Question: I am developing an app which has a splash screen, you can see it in the picture below.
My problem is that I am needing to put a progress bar as you can see in the picture below without many layouts, because now I have eight layout in order to get this effect (layout-sw320dp, layout-sw320dp-land, layout-sw480dp, layout-sw480dp-land...600,720).
I was trying use relative layout and center horizontally the progress bar, but with different screen sizes the progress bar get other position vertically.
Could I solve it with less folders?

This is my layout file for 320dp:
'''
<RelativeLayout xmlns:android="http://schemas.android.com/apk/res/android"
xmlns:tools="http://schemas.android.com/tools"
android:id="@+id/RelativeLayout1"
android:layout_width="fill_parent"
android:layout_height="fill_parent"
android:background="@drawable/splash_screen_land"
android:orientation="vertical" >
<ProgressBar
android:id="@+id/progressBar1"
android:layout_width="wrap_content"
android:layout_height="wrap_content"
android:layout_alignParentBottom="true"
android:layout_centerHorizontal="true"
android:layout_marginBottom="24dp" />
</RelativeLayout>
'''
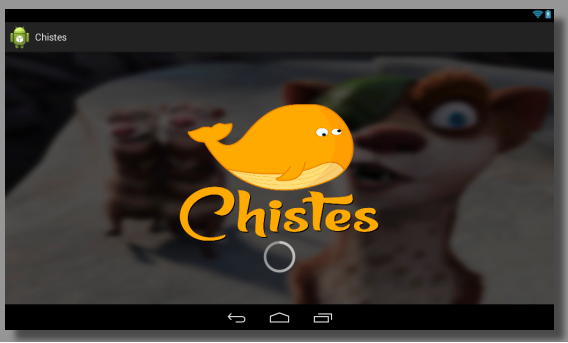
Answer: I suggest you use just one 'layout' file, let's say 'splash.xml'. Put in a 'RelativeLayout' your 'ImageView', with 'android:layout_centerInParent="true"'. Then your 'ProgressBar' with 'android:below="@id/image"' to put it 'relatively' below the image. You can change the layout 'paddingBottom' to adjust views in the center of the layout.
'''
<RelativeLayout
android:layout_width="wrap_content"
android:layout_height="wrap_content"
android:paddingBottom="@dimen/padding_bottom">
<ImageView
android:id="@id/image"
android:layout_width="wrap_content"
android:layout_height="wrap_content"
android:layout_centerInParent="true" />
<ProgressBar
android:layout_width="wrap_content"
android:layout_height="wrap_content"
android:layout_below="@id/image"
android:minHeight="@dimen/progress_height"
android:minWidth="@dimen/progress_height" />
</RelativeLayout>
'''
Now instead of having many layouts, you will keep the above layout, and create many values according to your screen sizes. Meaning :
- - - -
Thus, your view's 'layout' won't change from a screen to another, only their size will !